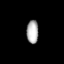
Tissue: lung
Cell type: Others
Senescence score: 0.2067
Nuclear area (px): 271
Mean DAPI intensity: 173.406